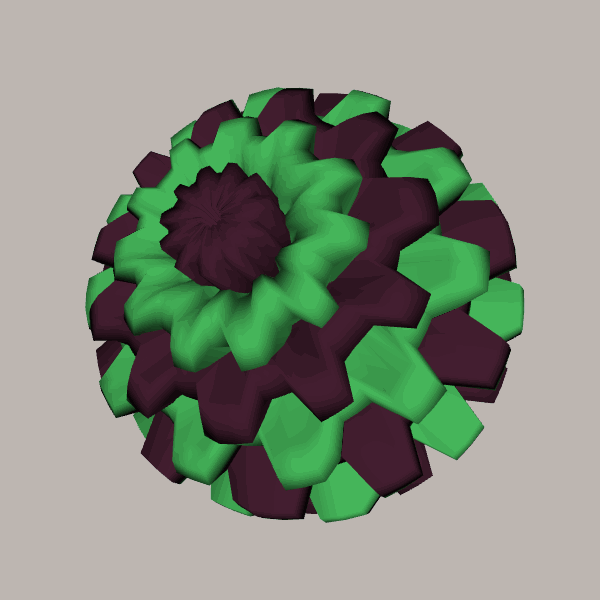
Background: light